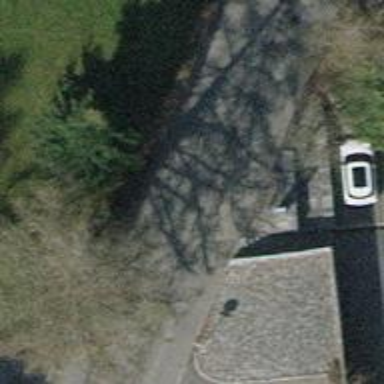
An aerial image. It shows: Road with steps.